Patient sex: M
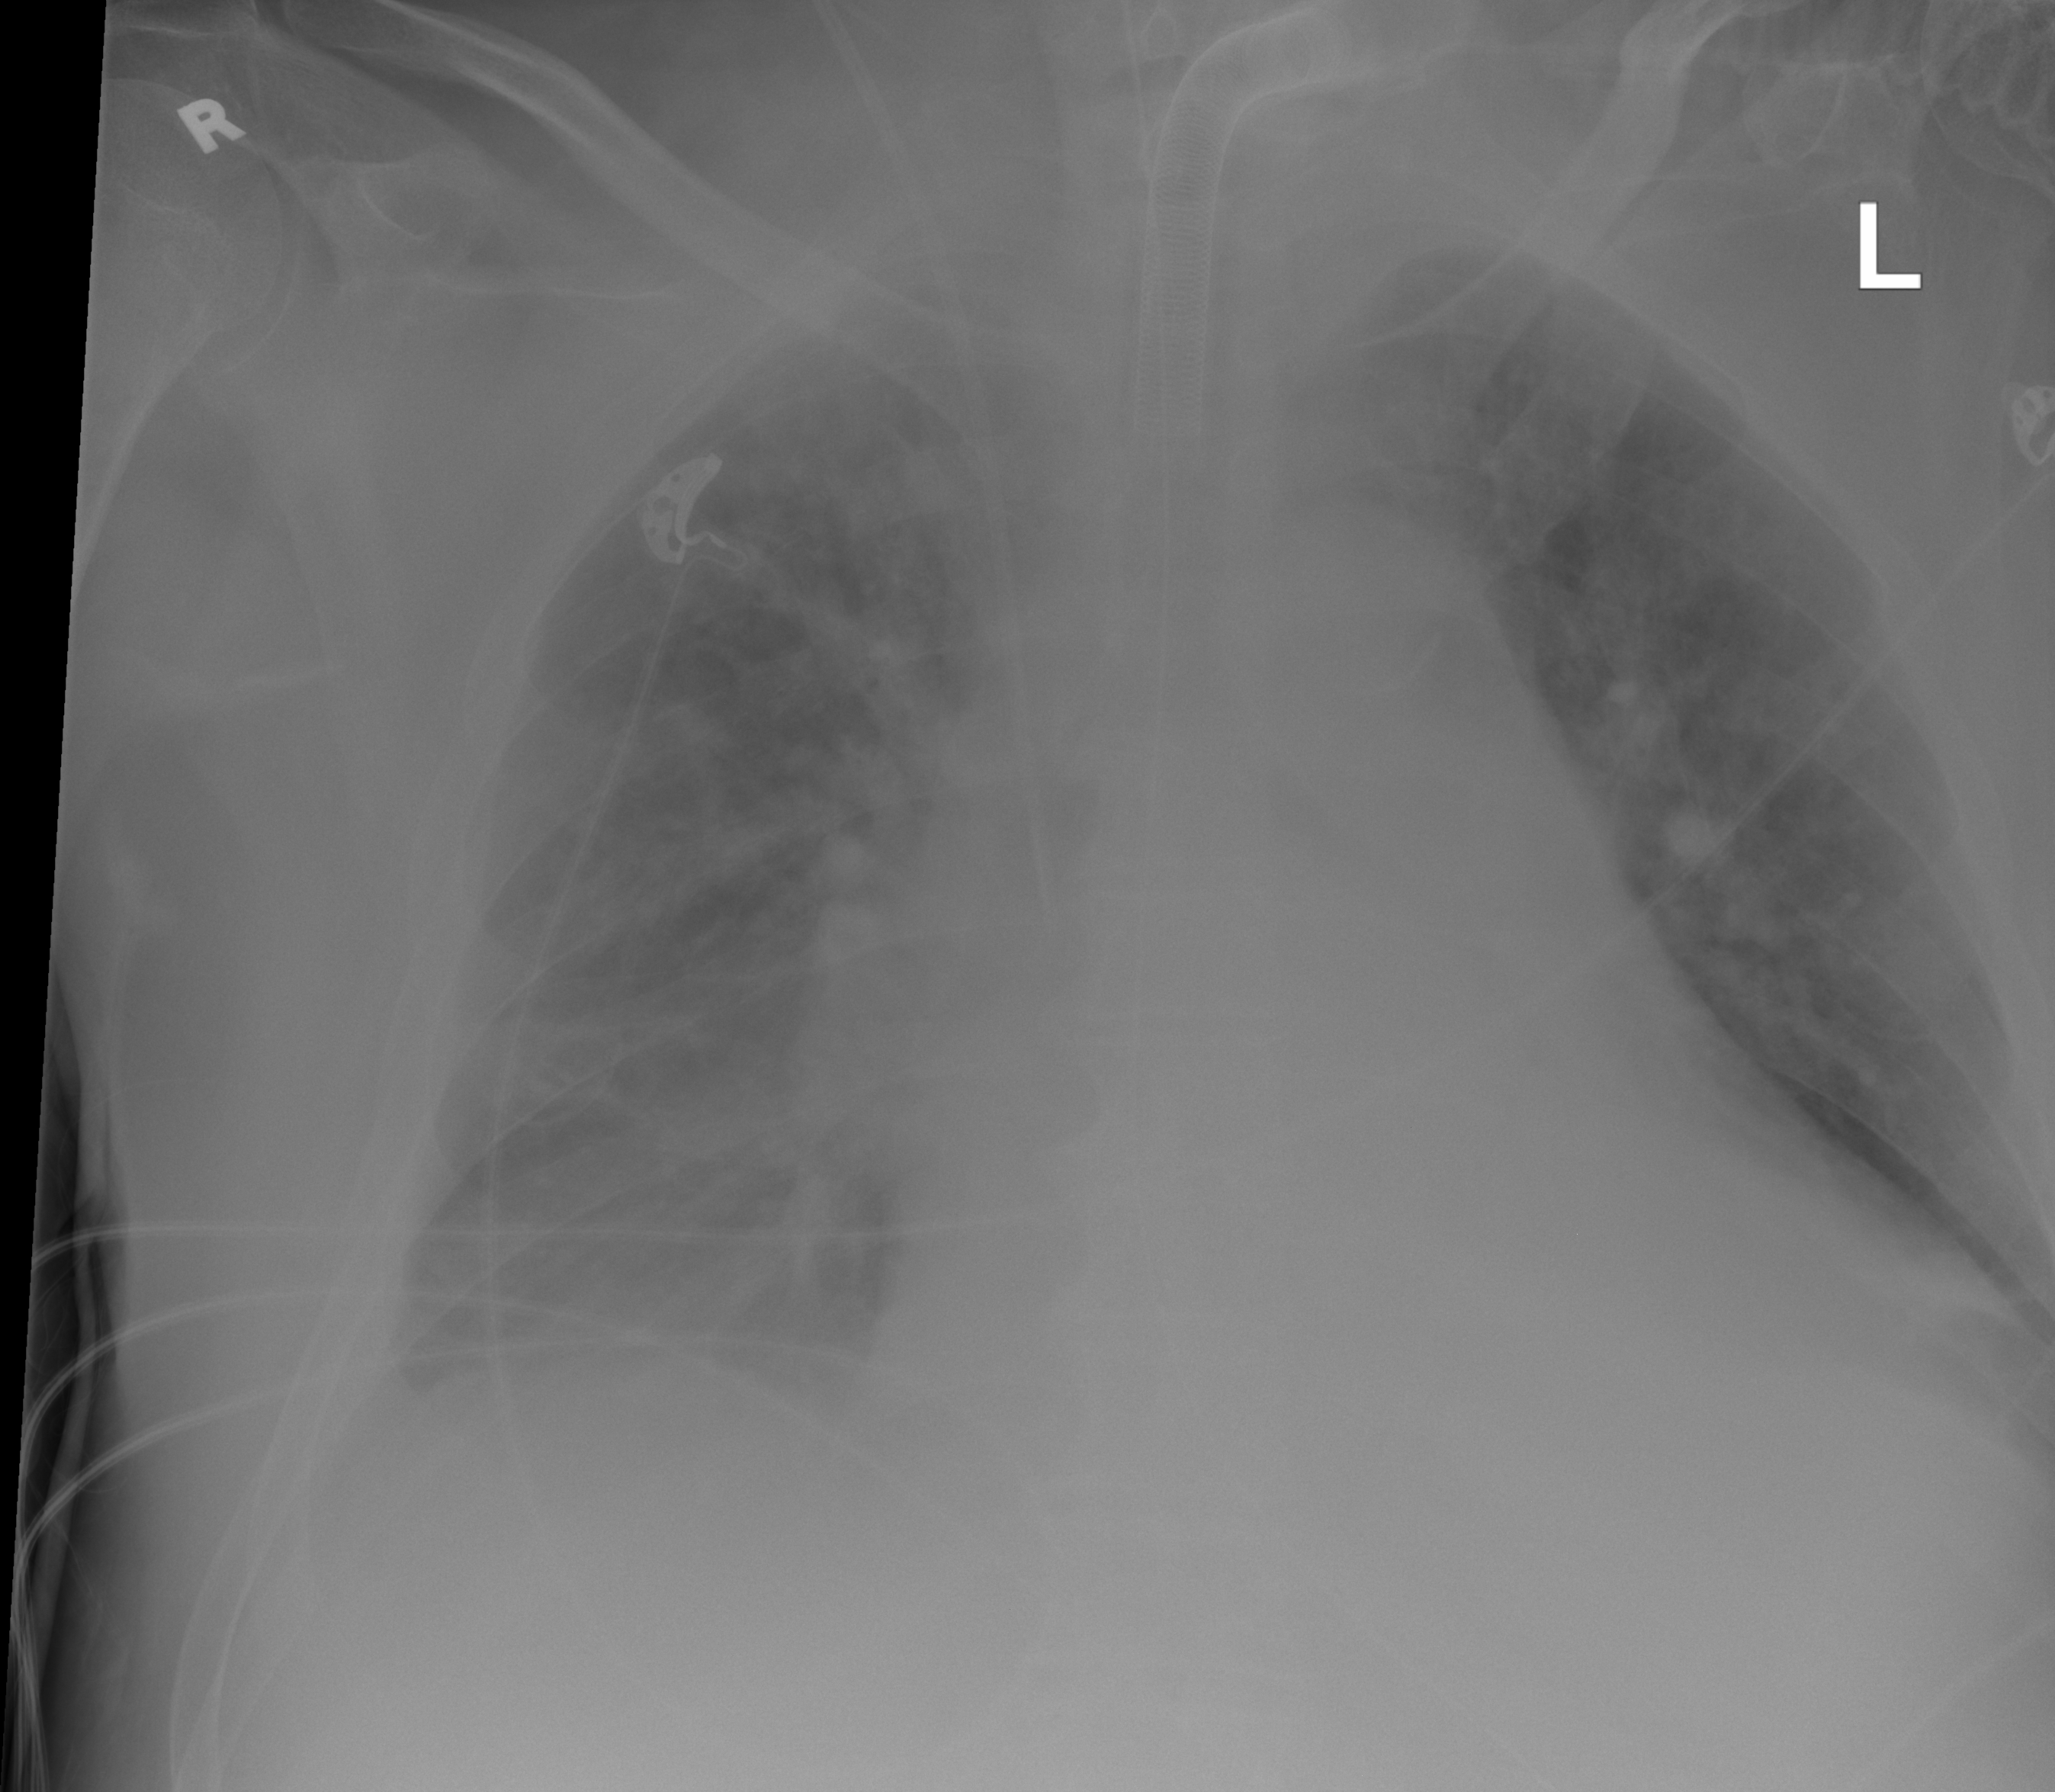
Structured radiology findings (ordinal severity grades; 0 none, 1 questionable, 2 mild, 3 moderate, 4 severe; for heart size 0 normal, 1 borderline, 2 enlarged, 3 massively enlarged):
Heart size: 2
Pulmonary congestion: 2
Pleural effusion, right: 2
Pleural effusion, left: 2
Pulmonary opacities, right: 1
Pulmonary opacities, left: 1
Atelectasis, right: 2
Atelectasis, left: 2